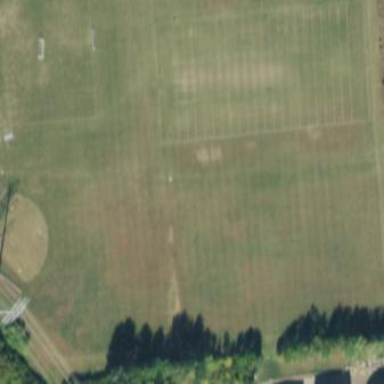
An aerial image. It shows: Pitch for American football.